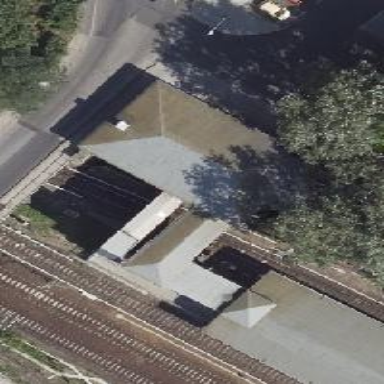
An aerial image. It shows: Train station building with hipped roof.